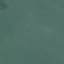
Land use / land cover: SeaLake